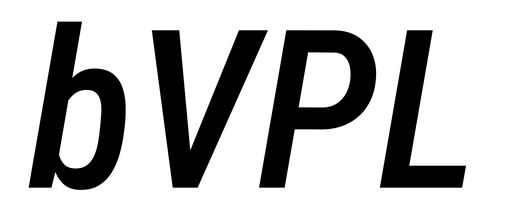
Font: Roboto-Italic_Condensed_Medium_Italic